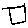
Label: square